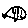
Label: fish